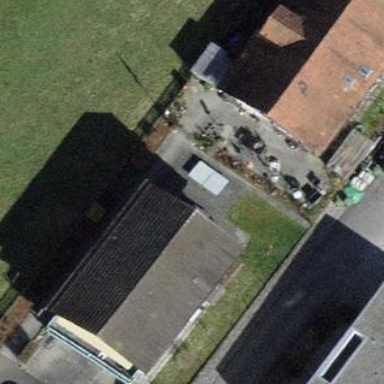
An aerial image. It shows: Guest house building.